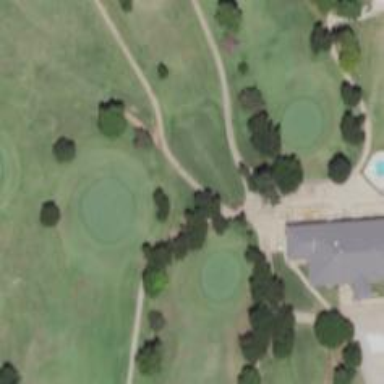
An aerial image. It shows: View of golf hole.